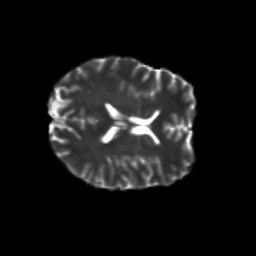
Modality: T2w
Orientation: axial
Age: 35
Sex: male
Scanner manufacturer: siemens
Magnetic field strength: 3 T
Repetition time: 8.6 s
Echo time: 0.095 s